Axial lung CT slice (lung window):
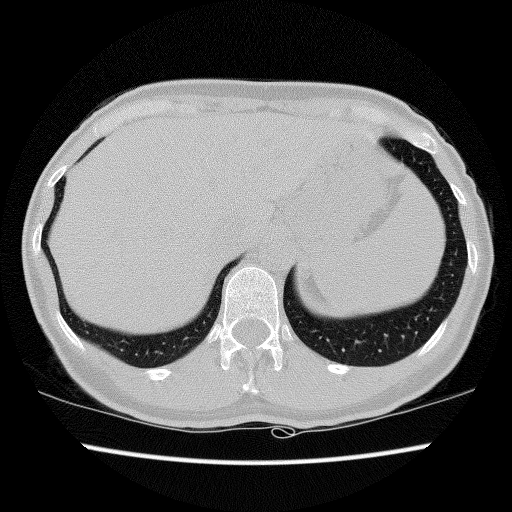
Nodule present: no